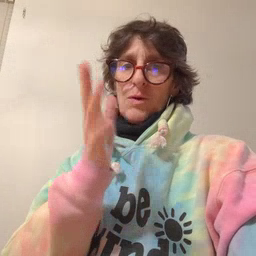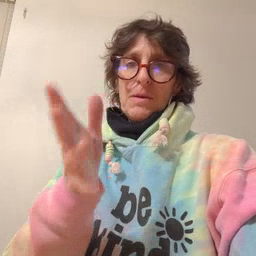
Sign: grandma